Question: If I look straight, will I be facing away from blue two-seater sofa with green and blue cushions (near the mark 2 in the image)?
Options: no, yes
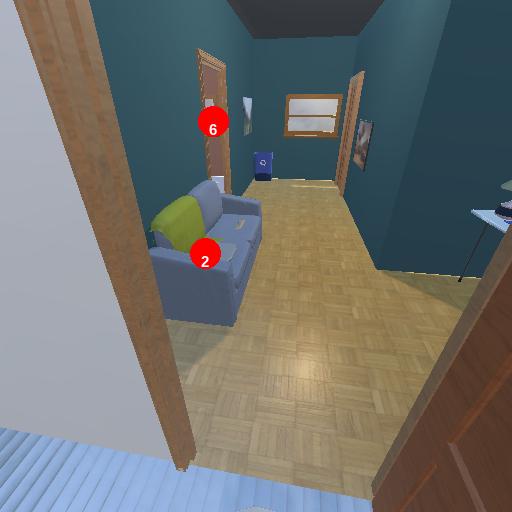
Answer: no